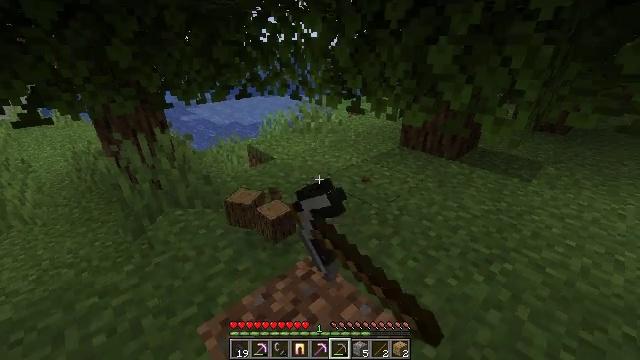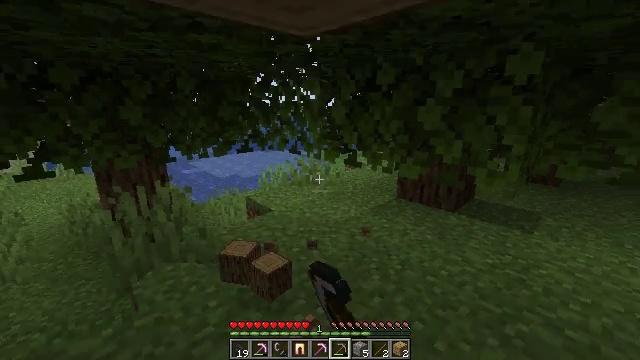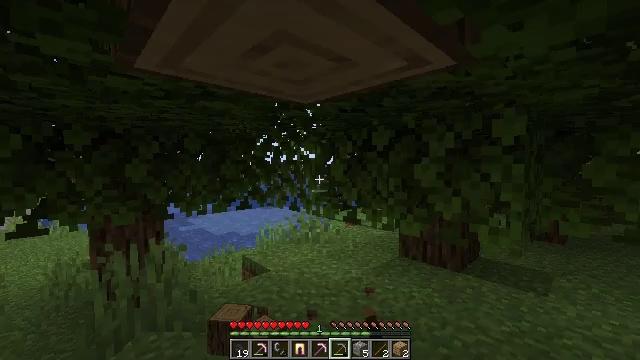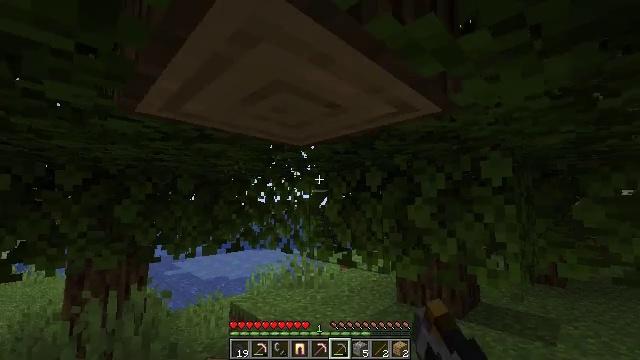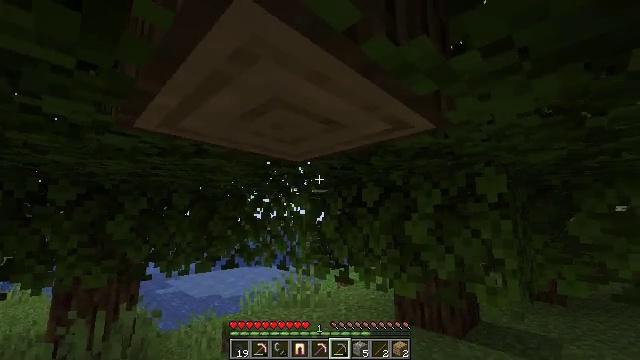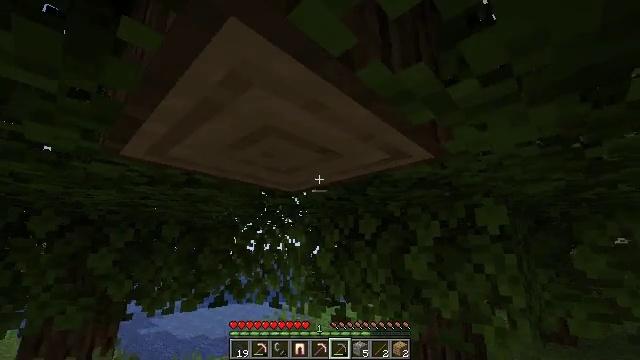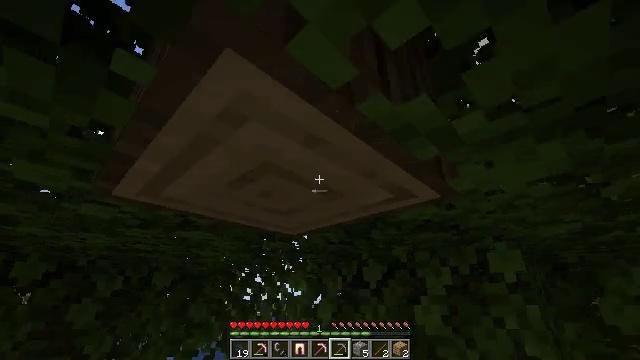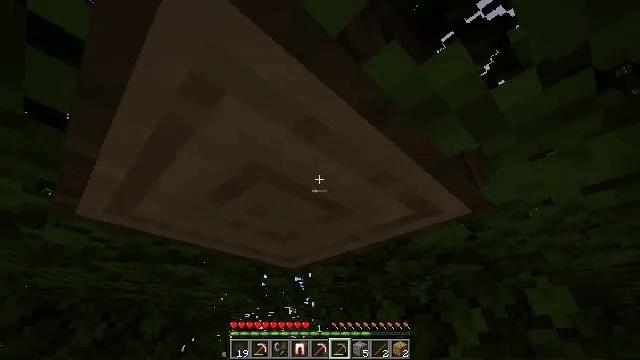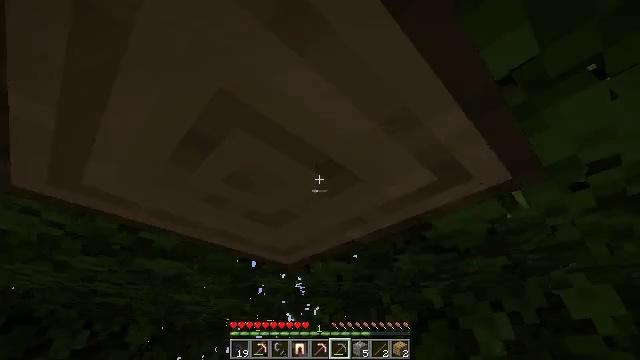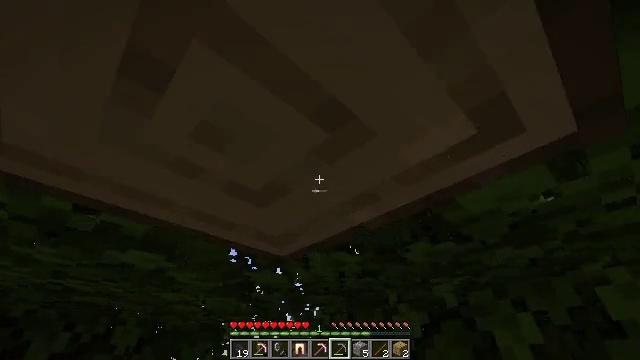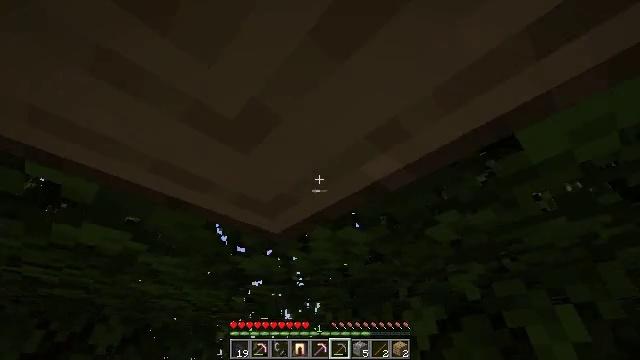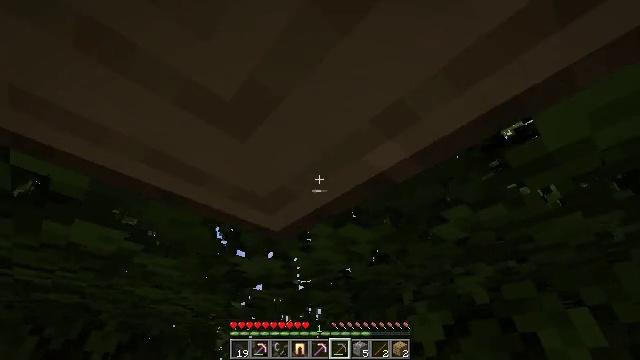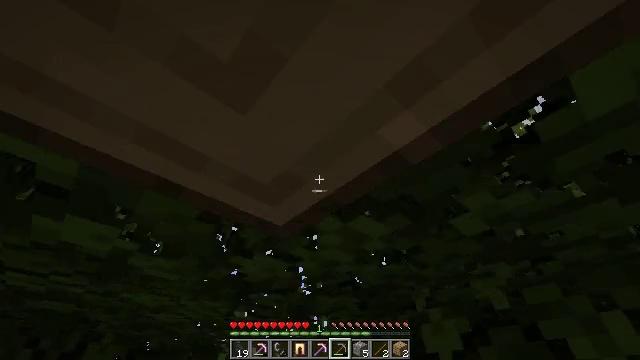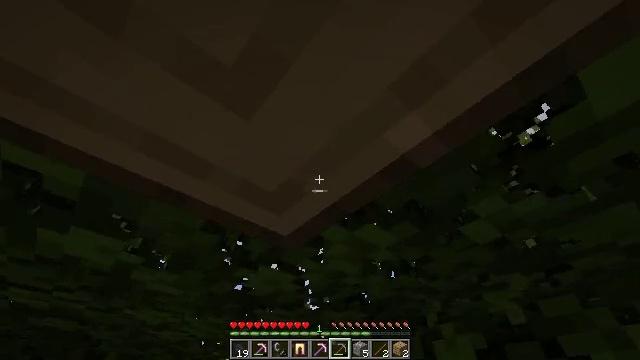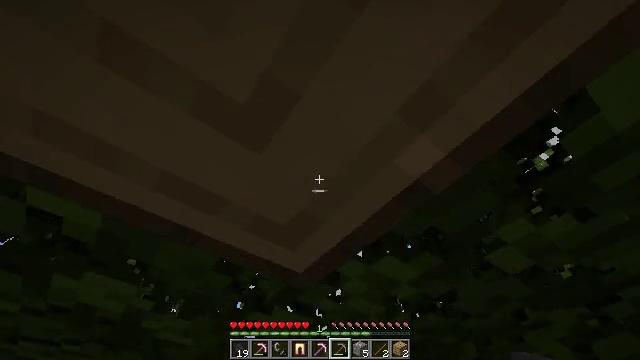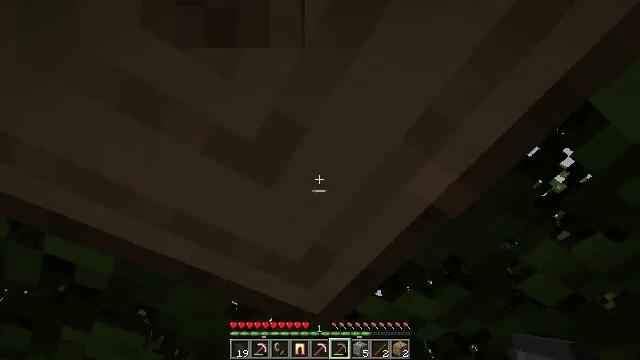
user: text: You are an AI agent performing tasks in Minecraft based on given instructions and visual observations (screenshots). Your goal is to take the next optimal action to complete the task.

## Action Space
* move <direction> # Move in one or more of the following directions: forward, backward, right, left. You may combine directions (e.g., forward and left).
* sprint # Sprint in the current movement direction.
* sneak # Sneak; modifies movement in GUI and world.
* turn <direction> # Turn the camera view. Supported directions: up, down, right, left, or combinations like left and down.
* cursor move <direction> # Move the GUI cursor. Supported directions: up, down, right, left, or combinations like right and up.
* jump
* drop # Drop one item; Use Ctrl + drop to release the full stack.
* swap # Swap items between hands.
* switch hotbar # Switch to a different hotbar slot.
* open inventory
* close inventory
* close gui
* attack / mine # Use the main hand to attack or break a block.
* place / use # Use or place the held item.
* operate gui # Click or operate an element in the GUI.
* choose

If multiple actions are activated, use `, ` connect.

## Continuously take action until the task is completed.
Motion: motion action
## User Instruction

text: Cut down the tree and harvest oak logs.
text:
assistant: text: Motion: turn up, attack / mine
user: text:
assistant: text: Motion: turn up, attack / mine
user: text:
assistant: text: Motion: turn right and up
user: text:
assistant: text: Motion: turn up
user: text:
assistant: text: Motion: move forward, turn up
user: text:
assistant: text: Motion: move forward, turn up
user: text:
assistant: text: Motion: move forward, turn left and up
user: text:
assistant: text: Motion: move forward, turn up
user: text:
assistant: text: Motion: move forward
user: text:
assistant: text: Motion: no_op
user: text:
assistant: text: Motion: turn up
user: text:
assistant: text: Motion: turn left and up
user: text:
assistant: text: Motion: turn left and up
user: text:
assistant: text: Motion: turn left and up
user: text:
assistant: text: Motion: turn left and up, attack / mine
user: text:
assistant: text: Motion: turn left and up, attack / mine
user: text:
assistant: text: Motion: turn left and up, attack / mine
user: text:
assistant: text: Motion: turn up, attack / mine
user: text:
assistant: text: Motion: turn left and up, attack / mine
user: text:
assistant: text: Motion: turn left and up, attack / mine
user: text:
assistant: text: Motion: turn left and up, attack / mine
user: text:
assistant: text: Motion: turn left and up, attack / mine
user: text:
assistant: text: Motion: attack / mine
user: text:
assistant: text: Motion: attack / mine
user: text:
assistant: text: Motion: attack / mine
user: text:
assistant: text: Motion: attack / mine
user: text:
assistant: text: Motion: attack / mine
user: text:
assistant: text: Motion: attack / mine
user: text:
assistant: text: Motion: attack / mine
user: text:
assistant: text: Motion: attack / mine